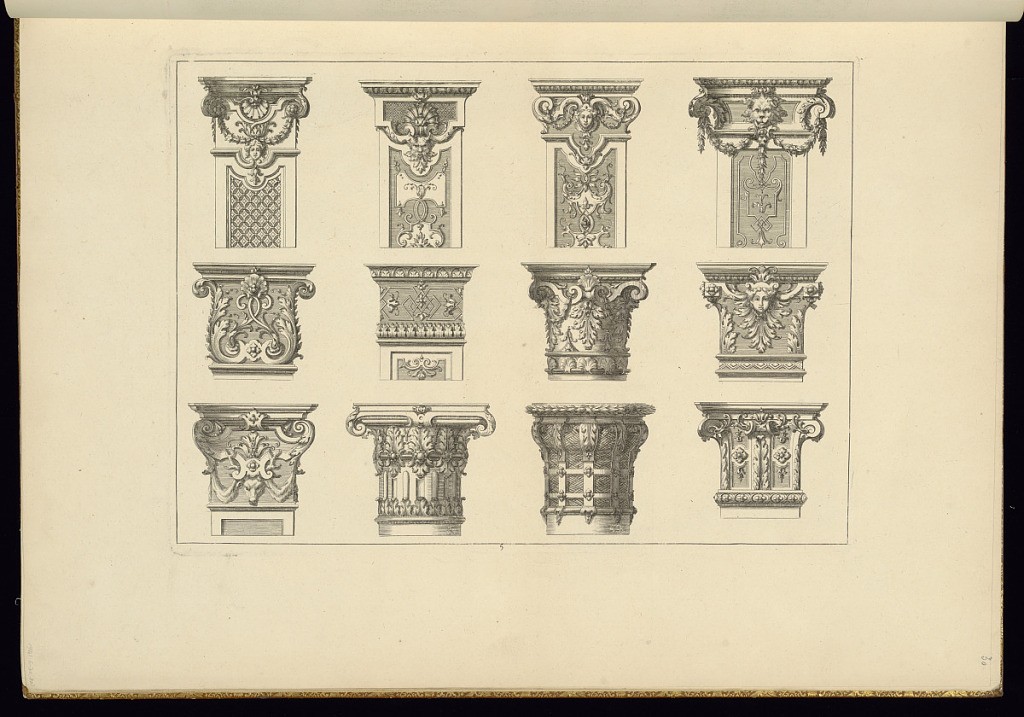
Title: Ornamental Capital Designs
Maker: Jean Berain, the elder, French, 1640-1711
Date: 1711
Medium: Engraving on laid paper
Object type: Bound print
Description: Designs for 12 ornamental capitals featuring motifs such as shells, masks, scrolls, garlands, acanthus leaves, rosettes, and bucrania. The plate is numbered but not signed.